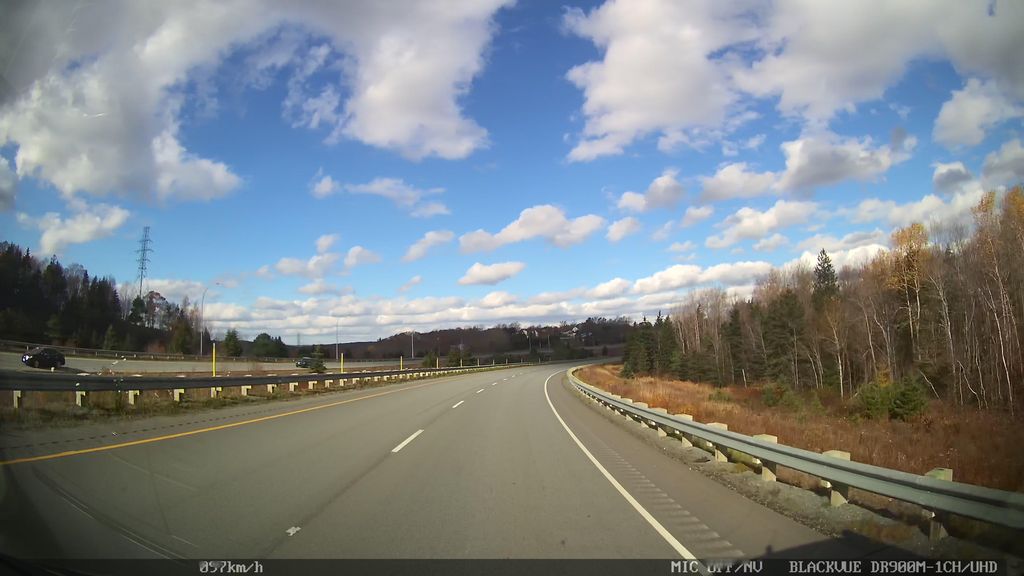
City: halifax